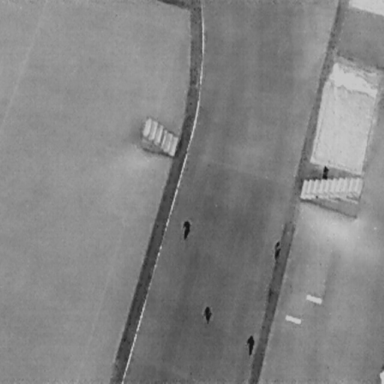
There are five People in the infrared image.